Question:
I wanna develop a app manager, and implements function like this: edit different type(with different suffix) opening app, or clear default. Is this possible in Android?
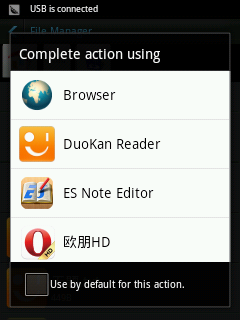
Answer: You can use:
'''
Intent intent = new Intent(Intent.ACTION_VIEW);
intent.setData(<The URI of the data you want to open>);
intent.setType(<MIME type>); // Optional
startActivity(intent);
'''
This will show you the appliation choser dialog with the applications that can open the data based on the URI scheme/path and/or the MIME type.
You can also use 'Intent.ACTION_EDIT' instead of 'Intent.ACTION_VIEW' if you want to edit the data.
Nothing much to show, to open a TXT file you can use:
'''
File file = new File(Environment.getExternalStorageDirectory(), "test.txt");
Uri uri = Uri.parse("file://" + file.getAbsolutePath());
Intent intent = new Intent(Intent.ACTION_VIEW);
intent.setData(uri);
startActivity(intent);
'''
If there is any application associated with TXT files, the Android OS will prompt you to chose an app, if there is only 1 application capable of opening the specified file type, it will open it using that.